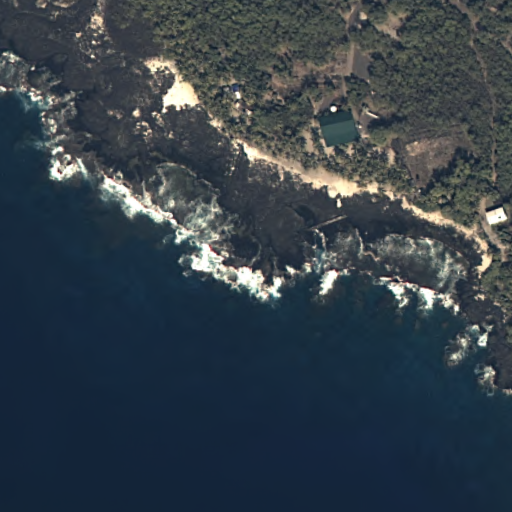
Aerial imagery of cape in Hawaii named Limukoko Point containing only unknown